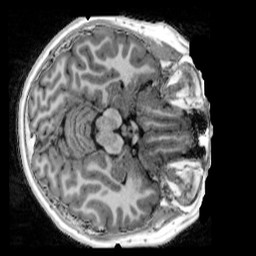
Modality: UNIT1_denoised
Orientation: axial
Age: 13
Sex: male
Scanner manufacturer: siemens
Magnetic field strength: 3 T
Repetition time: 4 s
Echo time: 0.00303 s